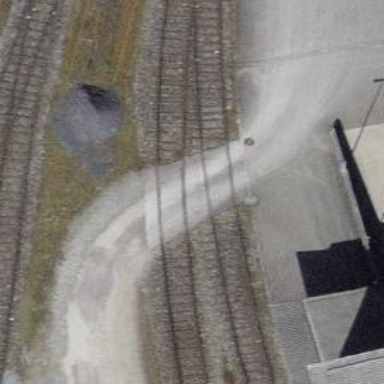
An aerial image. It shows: Railway level crossing.